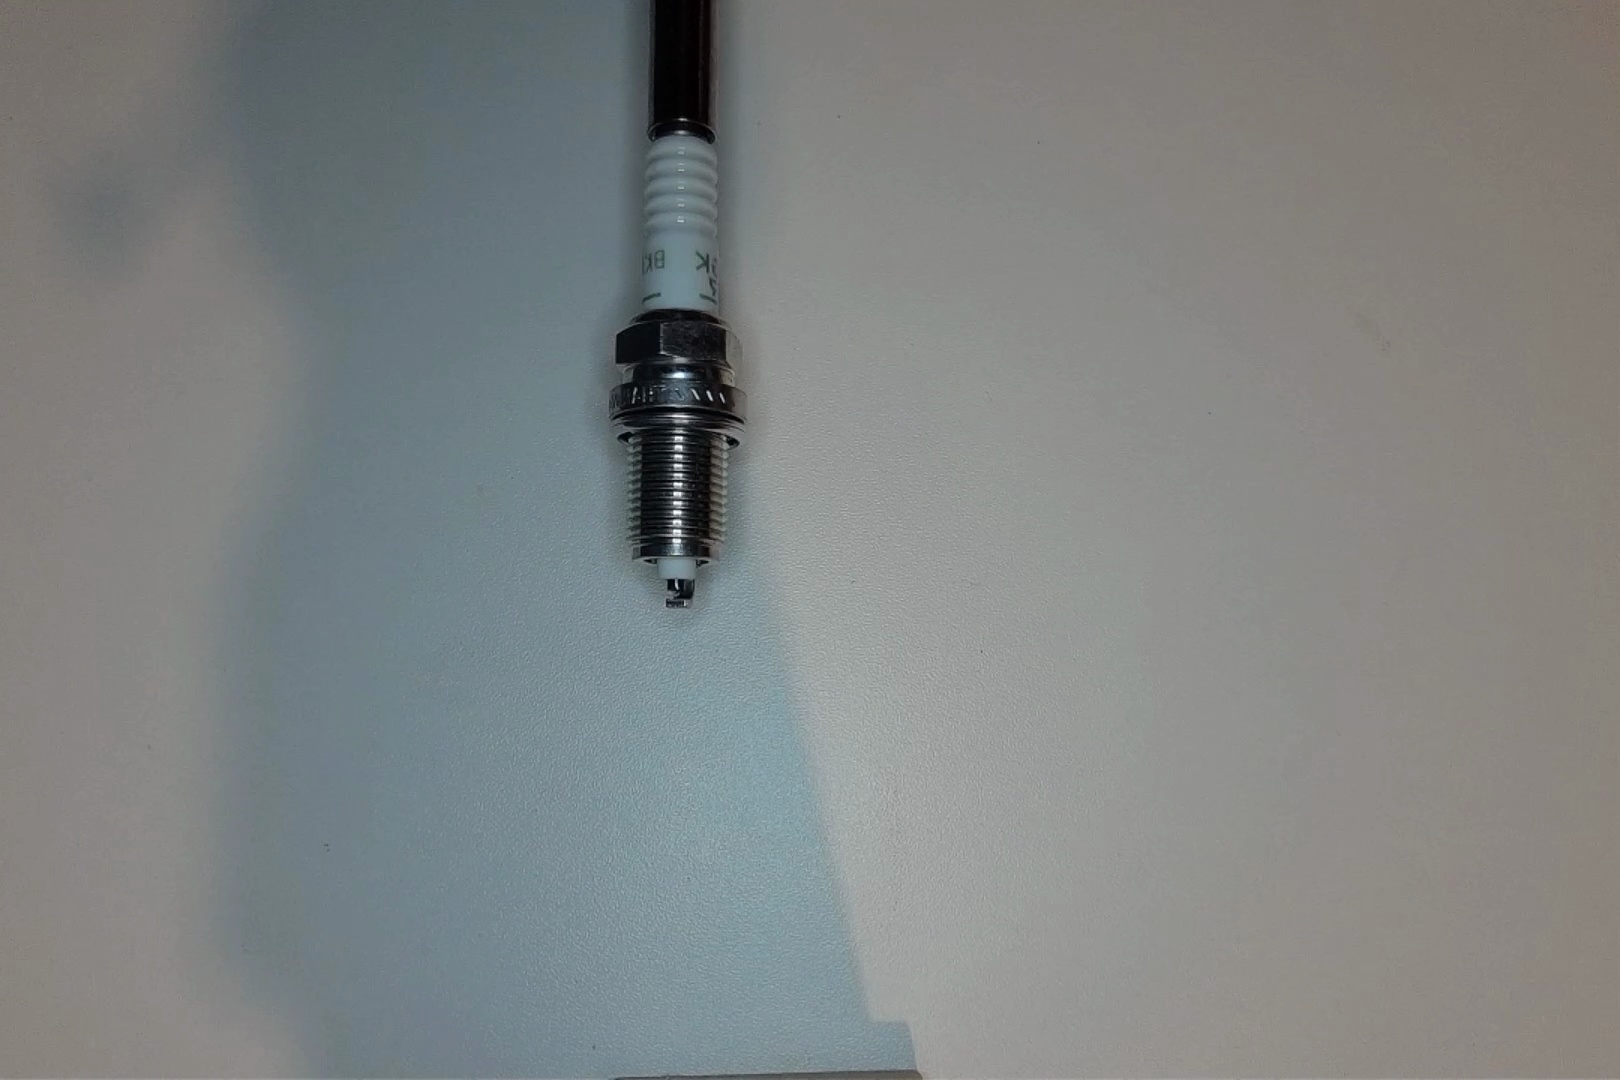
Label: normal